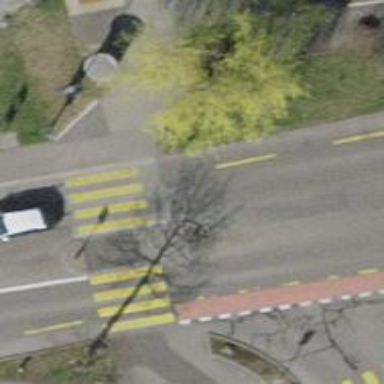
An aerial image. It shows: Uncontrolled zebra crossing with pedestrian island.